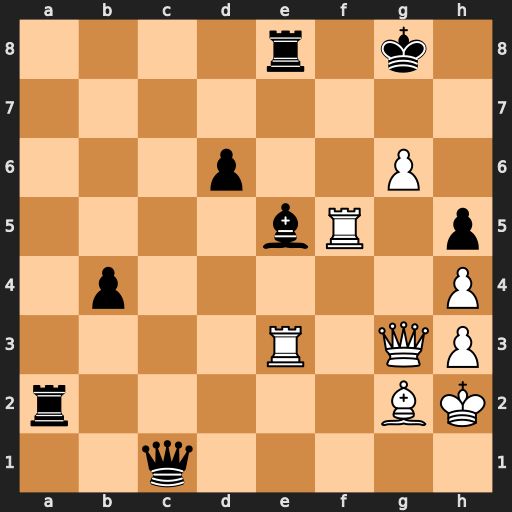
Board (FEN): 4r1k1/8/3p2P1/4bR1p/1p5P/4R1QP/r5BK/2q5
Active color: w
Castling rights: -
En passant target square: -
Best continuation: Rexe5 Rxe5 Qb3+ d5 Rxe5 Qf4+ Qg3 Qxg3+ Kxg3